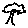
Label: tree